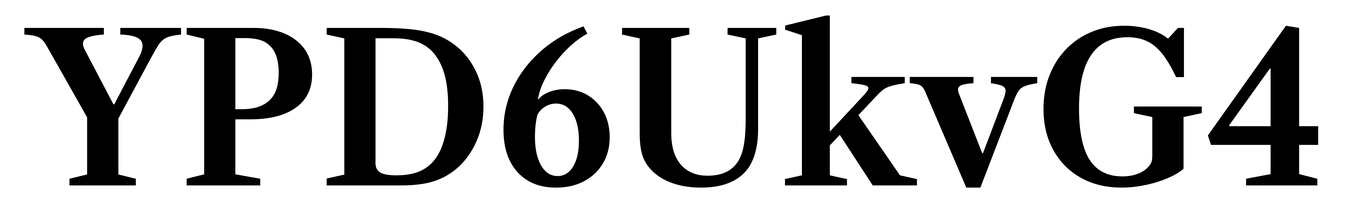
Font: LibreCaslonText_SemiBold